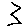
Label: zigzag